Question: I return back with another dummy question as I'm newbie. I wrote a code in c to fill a 2D array using Bresenham's algorithm. The codes fill 2D array with successive circles with:
'''
#include <stdio.h>
#include <stdlib.h>
#include <math.h>
int main()
{
double *v;
int i;
v = (double*)malloc(101*101*sizeof(double));
for(i=0;i<101*101;i++)
{
v[i]=0.0;
}
for(i=0;i<73;i++)
{
draw_circle(v, 101,101,51,51,i,(double)i);
}
write_arraya(v,"test.txt",101,101);
free(v);
return 1;
}
'''
which used Bresenham's algorithm
'''
#include <stdio.h>
#include <stdlib.h>
#include <math.h>
void draw_circle (double *v, int m, int n, int xr, int yr, int radius, double value)
{
int x, y;
int l;
l = (int) radius * cos (M_PI / 4);
for (x = 0; x <= l; x++)
{
y = (int) sqrt ((double) (radius * radius) - (x * x));
set_value (v, m, n, xr+x-1, yr+y-1, (double)value);
set_value (v, m, n, xr+x-1, yr-y-1, (double)value);
set_value (v, m, n, xr-x-1, yr+y-1, (double)value);
set_value (v, m, n, xr-x-1, yr-y-1, (double)value);
set_value (v, m, n, xr+y-1, yr+x-1, (double)value);
set_value (v, m, n, xr+y-1, yr-x-1, (double)value);
set_value (v, m, n, xr-y-1, yr+x-1, (double)value);
set_value (v, m, n, xr-y-1, yr-x-1, (double)value);
printf("x= %d, y=%d
", x, y);
}
}
'''
and setting values by:
'''
#include <stdio.h>
#include <stdlib.h>
#include <math.h>
void set_value (double *v, int m, int n, int i, int j, double value)
{
if(i>=0 && i<m && j>=0 && j<n)
{
v[i*n+j]=(double)value;
}
}
'''
and write them to a text file with
'''
#include <stdio.h>
#include <stdlib.h>
void write_arraya(double *v, char file_name[], int row, int col)
{
FILE *fp;
int i, j;
fp = fopen(file_name, "w");
for(i=0;i<row;i++)
{
for(j=0;j<col;j++)
{
fprintf(fp,"%e ",v[i*col+j]);
}
fprintf(fp,"
");
}
fclose(fp);
}
'''
these are works properly but the main question is about unfilled elements in array. There are some elements remains with zero values. I would like to fill these values with a proper value. Note that the speed of code is important for me so any other suggestion is wellcome. Is there any idea?
I attached the fig I observed from text file

The dark blue pixels (mostly black) are unfilled element in array
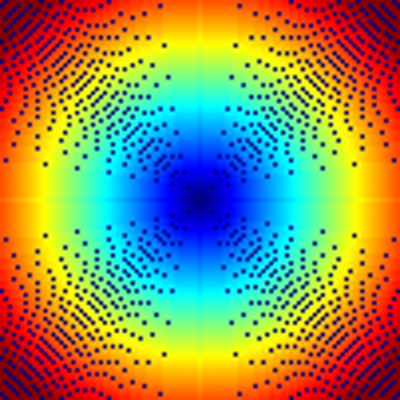
Answer: An way would be to draw 2 (or if needed 3) different circles for every possible radius, but a slightly different center point (one for x,y an other for x+1, y). - In this case your array must be big enough to handle the shifted circles (have an additional column).
A much solution would be not to draw circles at all. Just iterate through the pixels, get their distance from center (using the Pythagorean theorem, which is already utilized in your code), then calculate the color based on the distance. - You can optimize this to do only one quarter of the area. And further optimize to do only one eighth.